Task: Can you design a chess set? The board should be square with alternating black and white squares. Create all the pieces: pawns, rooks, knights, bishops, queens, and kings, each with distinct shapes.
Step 2446:
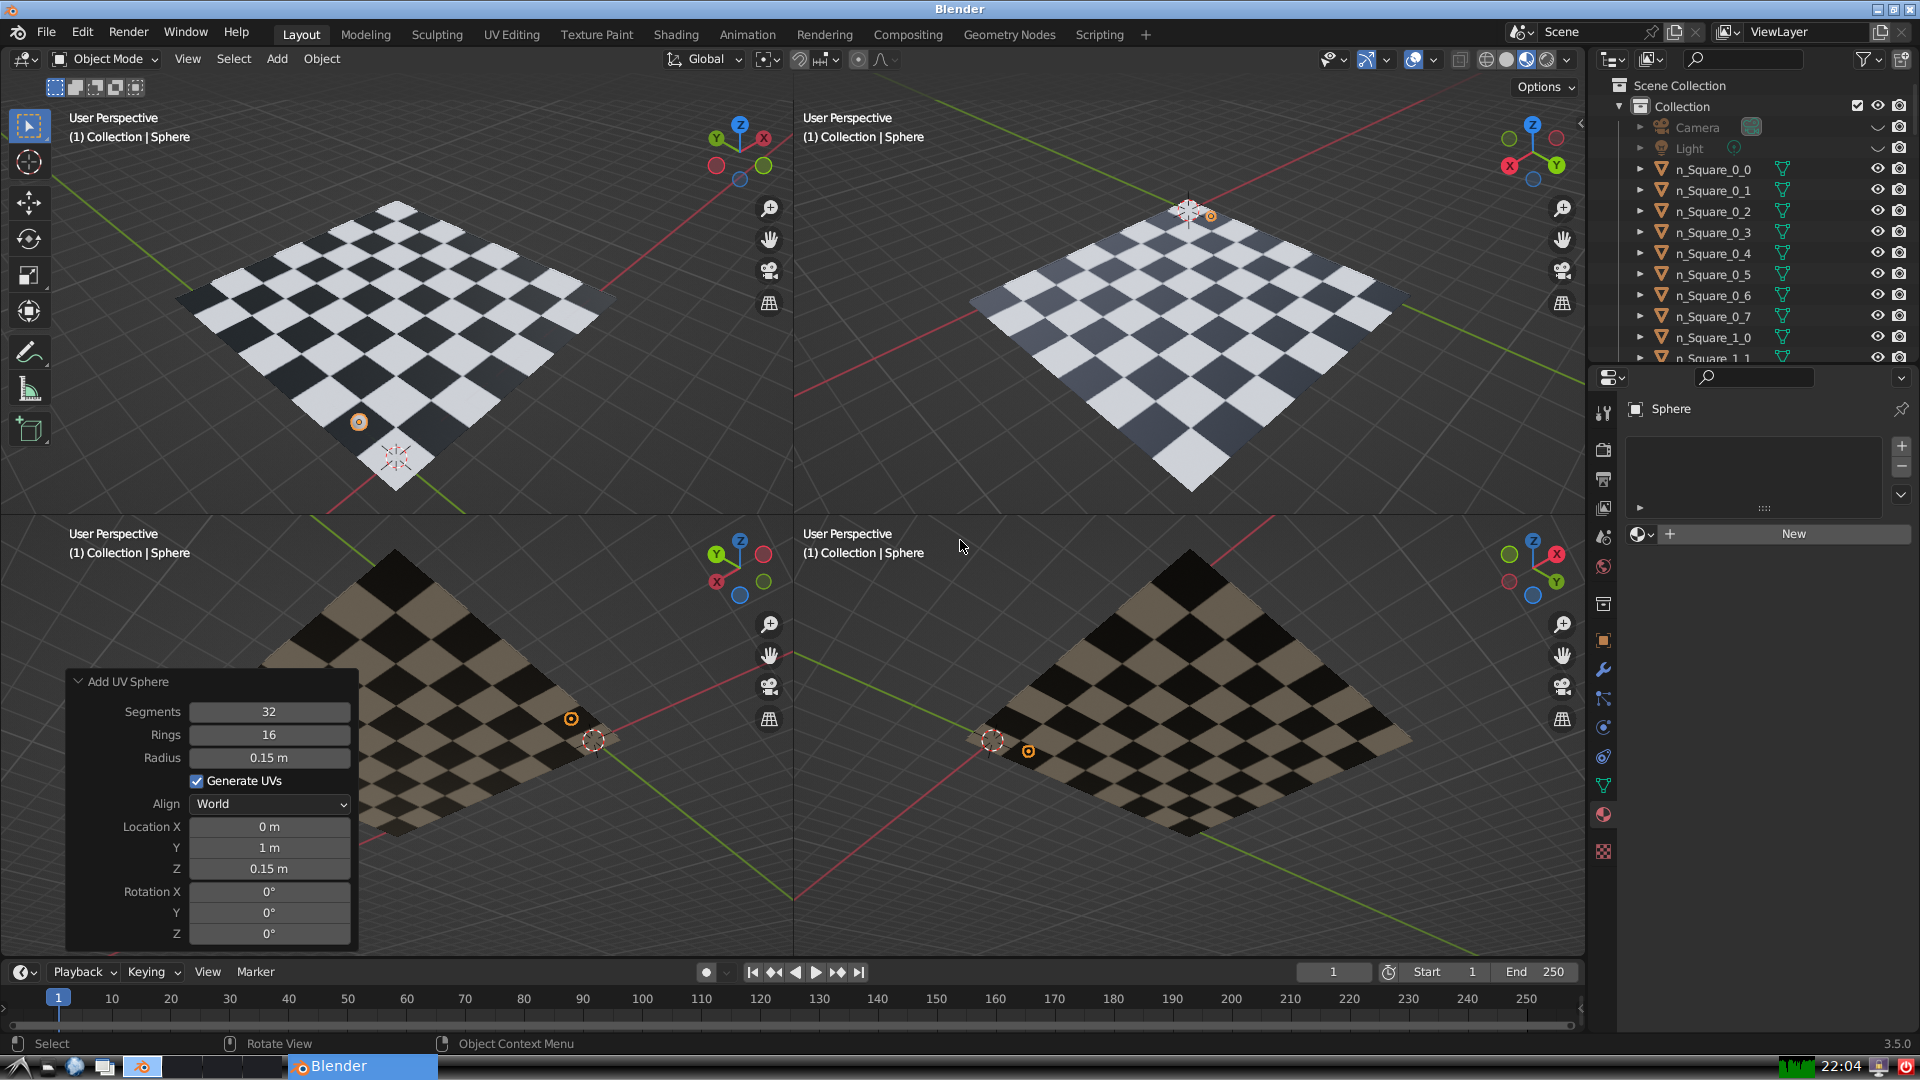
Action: {"mouse_move": [1608, 631]}